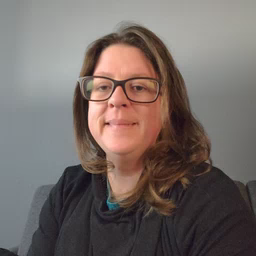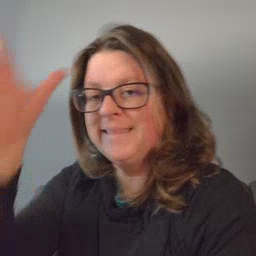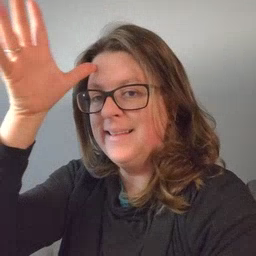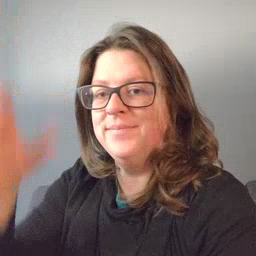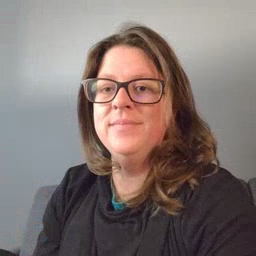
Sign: dad